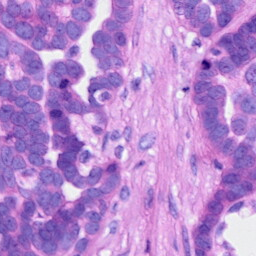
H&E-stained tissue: Ovarian